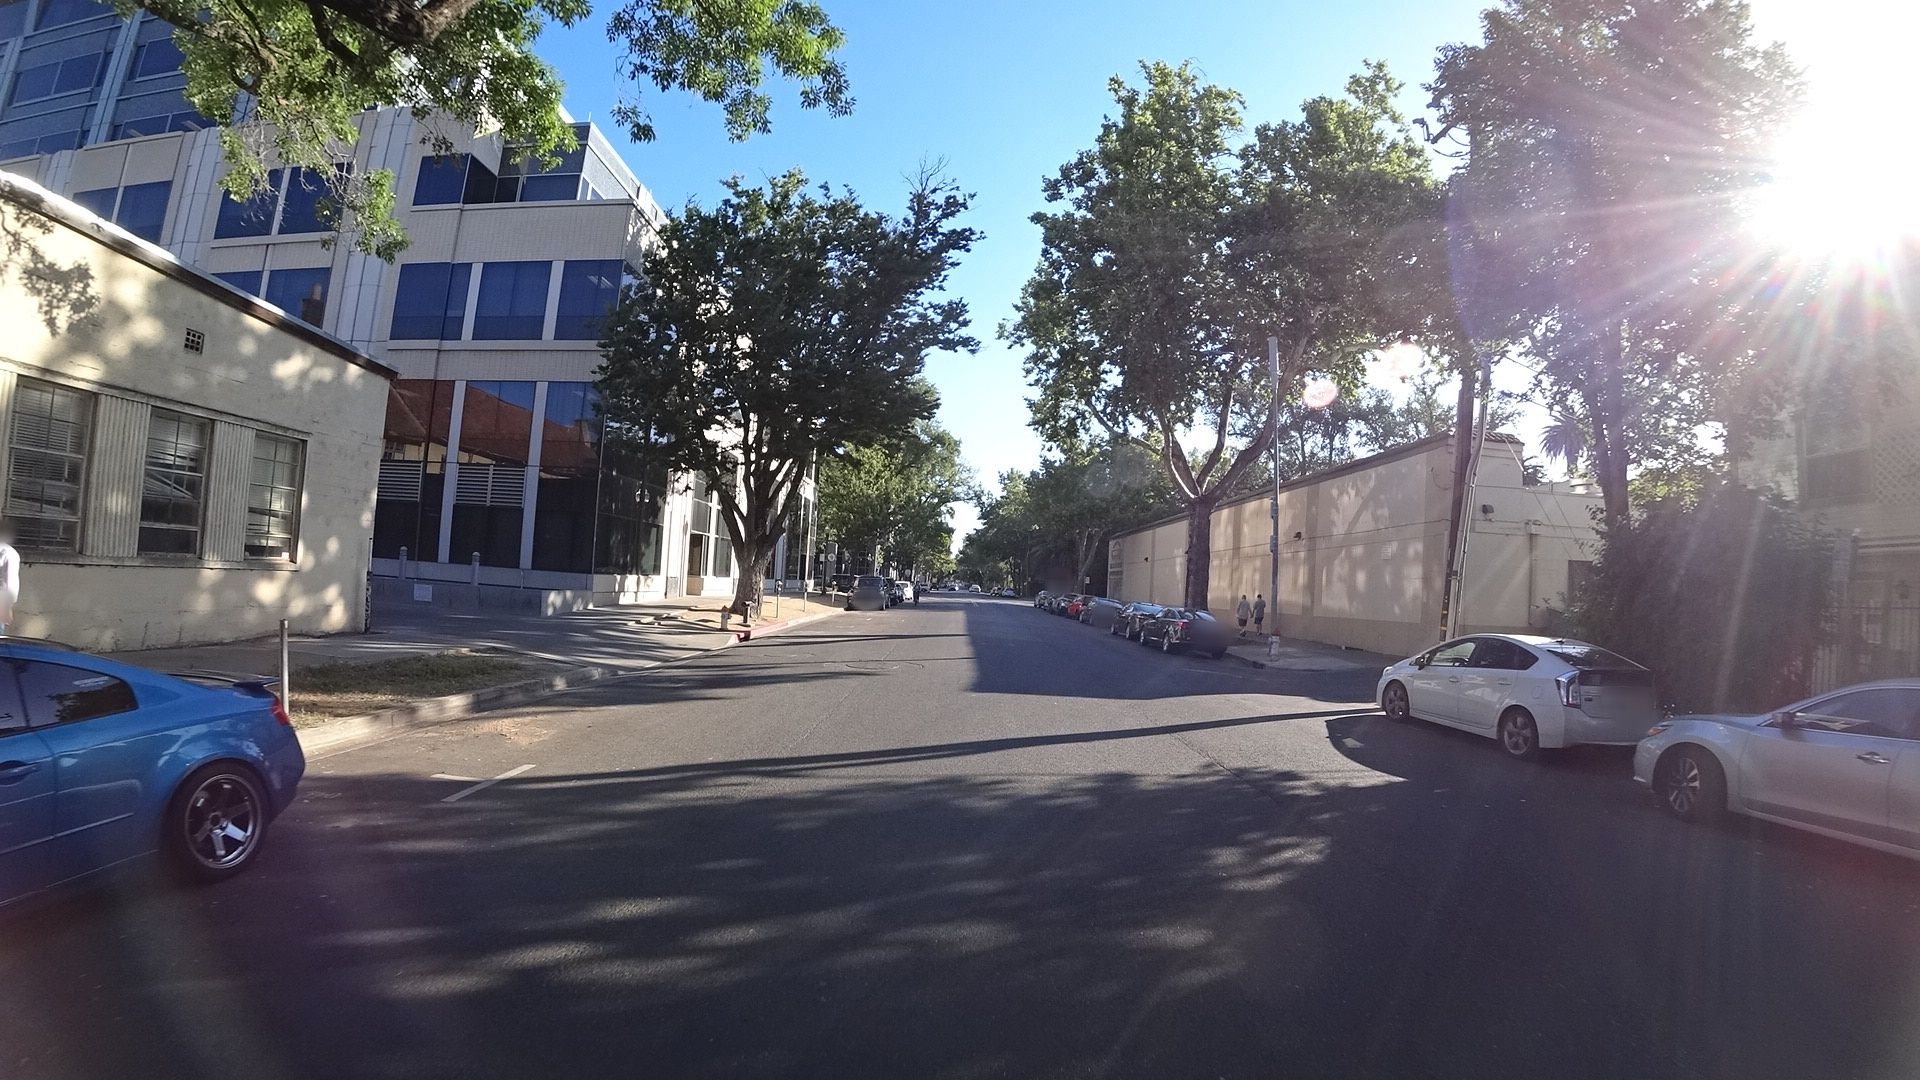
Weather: clear
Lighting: day
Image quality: good
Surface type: cycling surface
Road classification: service
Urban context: urban centre
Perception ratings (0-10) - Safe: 6.21, Lively: 7.36, Beautiful: 7.13, Boring: 3.15, Depressing: 2.03, Wealthy: 7.91